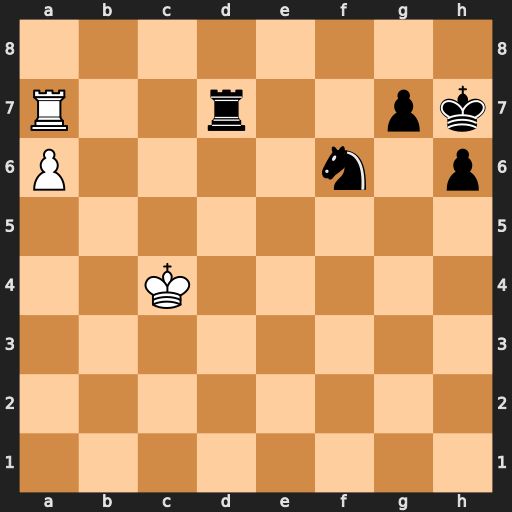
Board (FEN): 8/R2r2pk/P4n1p/8/2K5/8/8/8
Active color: w
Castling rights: -
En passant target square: -
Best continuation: Rxd7 Nxd7 Kb5 Kg6 a7